Aerial crown-view tile of a tropical tree (Barro Colorado Island, Panama), acquired 20240611:
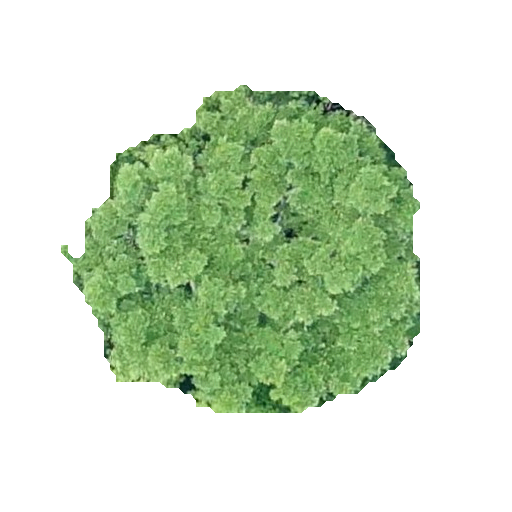
Species: Ficus insipida
GBIF accepted scientific name: Ficus insipida
Crown area: 136.228 m²